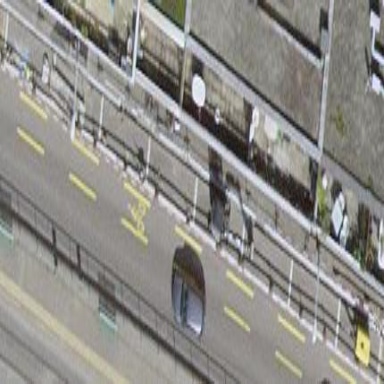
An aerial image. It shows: Parking lane for vehicles.